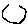
Label: hexagon